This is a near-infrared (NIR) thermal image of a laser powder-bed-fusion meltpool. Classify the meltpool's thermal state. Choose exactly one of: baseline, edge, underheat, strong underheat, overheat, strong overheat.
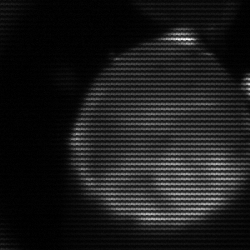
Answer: edge